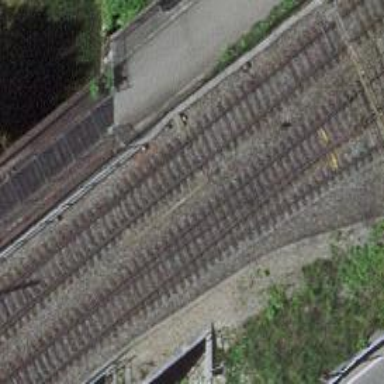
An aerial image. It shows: Bridge with electrified rail tracks and contact line.